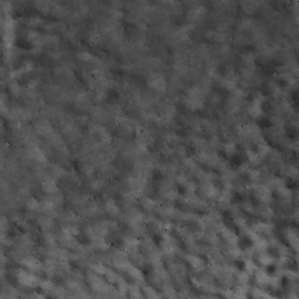
Label: non_frost